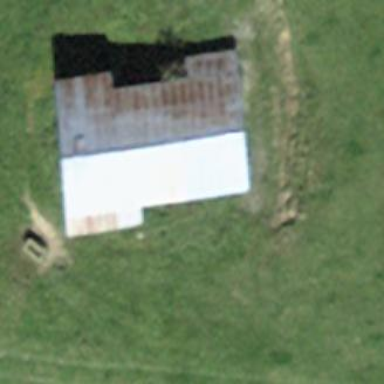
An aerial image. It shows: Farm auxiliary building.